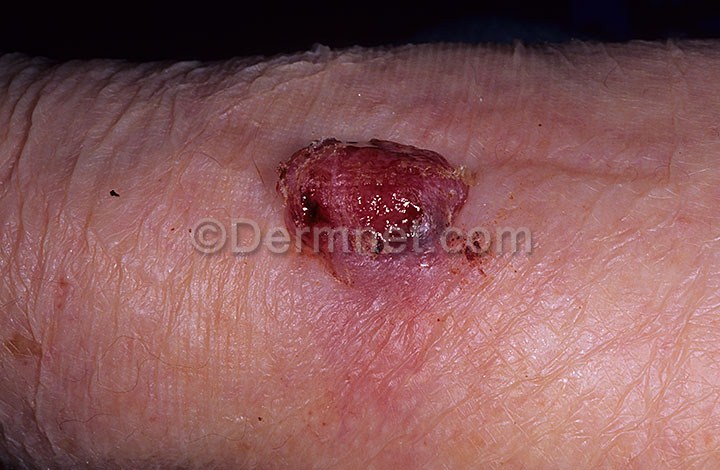
Disease: Vascular Tumors